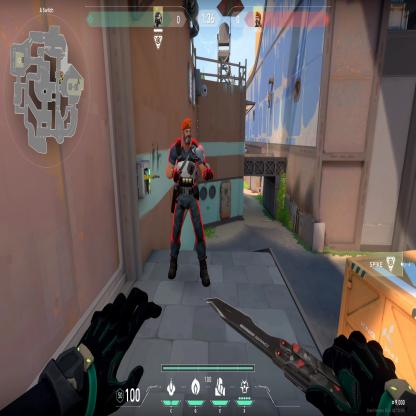
Label: enemy